Question: I have a table with out a PK on it, with 6 columns in it. I want to get distinct records based on only 5 columns and for the 6th column, any value from the non-distinct records.

For example, in the above set of data, I want to get distinct rows based on last 5 columns only and any value for the CreatedDate from the 5 rows (I dont care what the CreatedValue has, as long as it is from one of the 5 records). What are the options I have got?
Thanks
Vikram
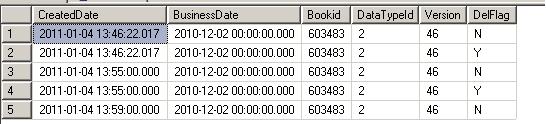
Answer: I think this should do it:
'''
Select Max(CreatedDate), BusinessDate, BookId, DataTypeId, Version, DelFlag
From Table
Group By BusinessDate, BookId, DataTypeId, Version, DelFlag
'''